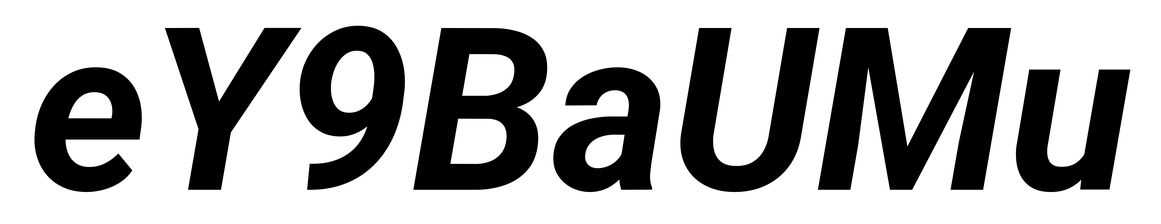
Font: Roboto-Italic_Bold_Italic